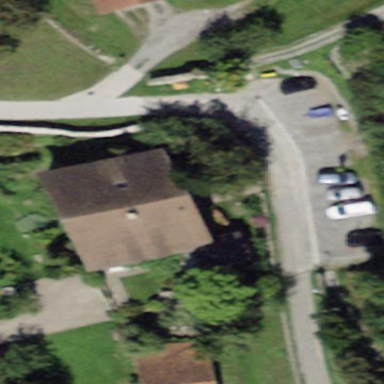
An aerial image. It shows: Detached building.